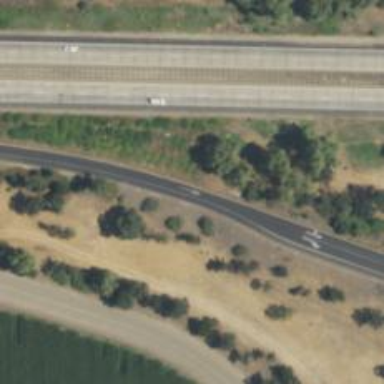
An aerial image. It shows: Asphalt motorway link.